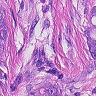
Metastatic tissue present: yes